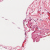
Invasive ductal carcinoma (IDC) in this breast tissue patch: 0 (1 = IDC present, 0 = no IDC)